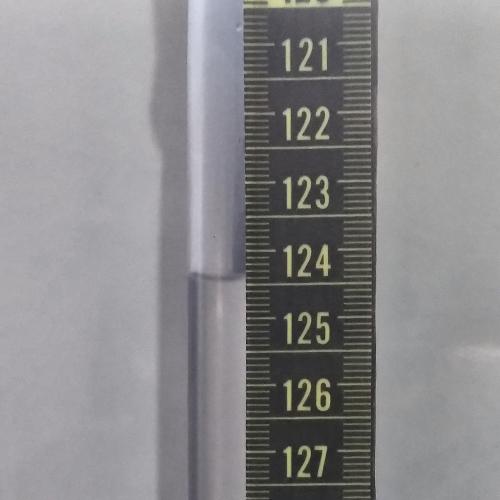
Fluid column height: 124.4 cm